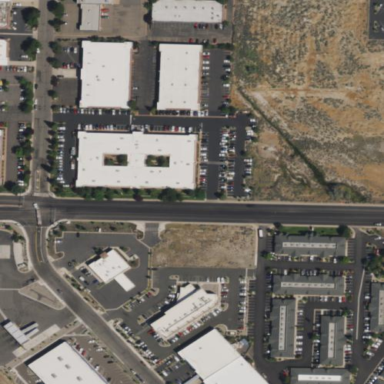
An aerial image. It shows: Commercial area.